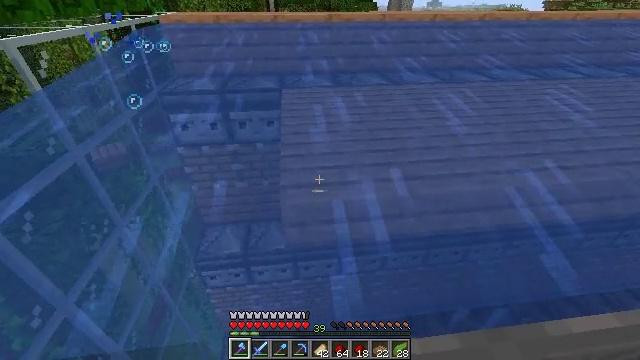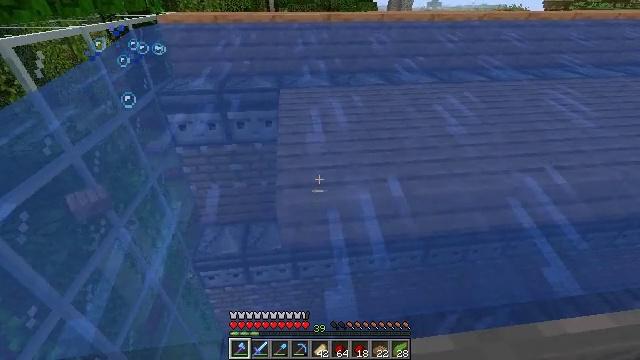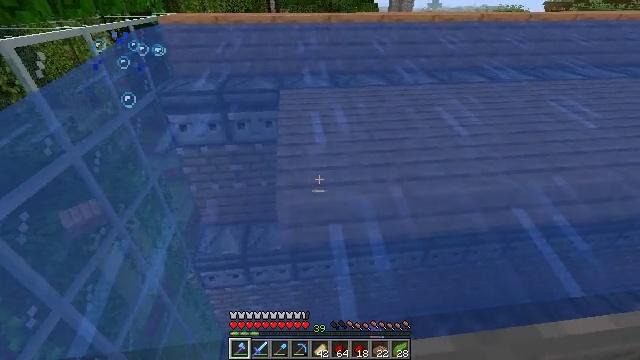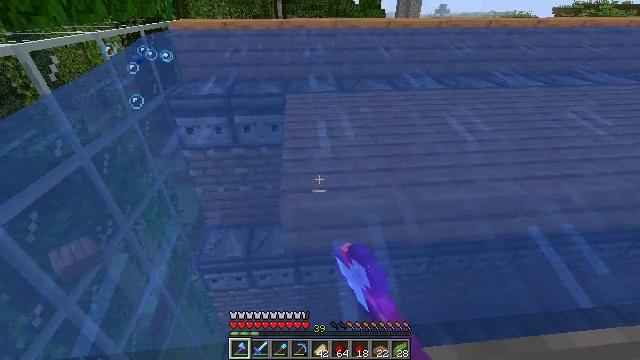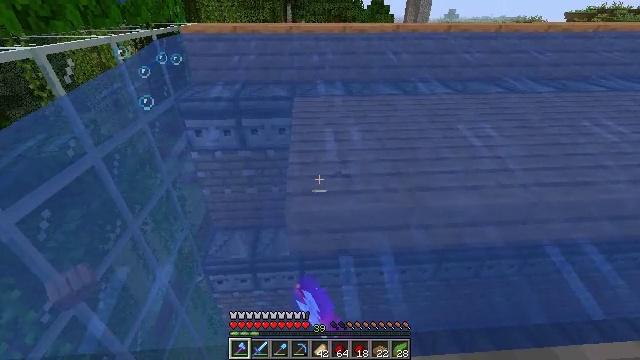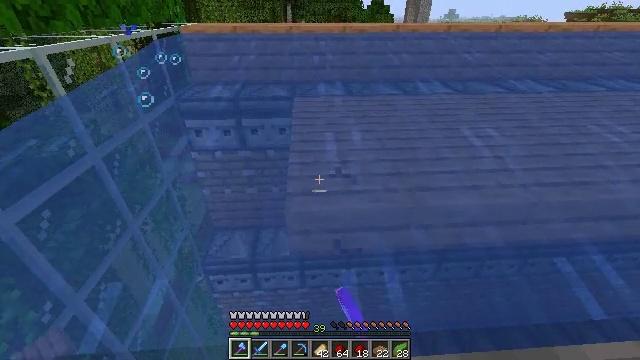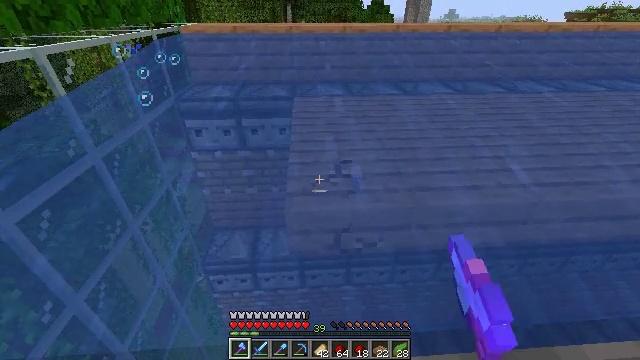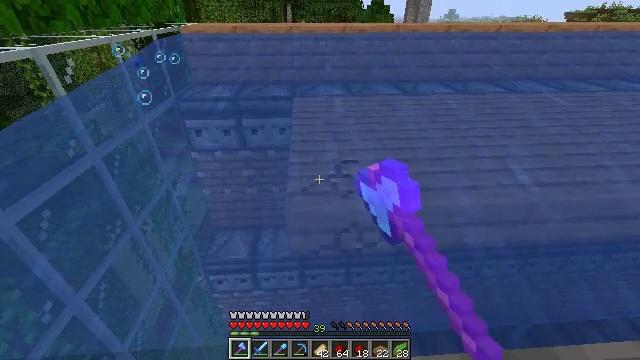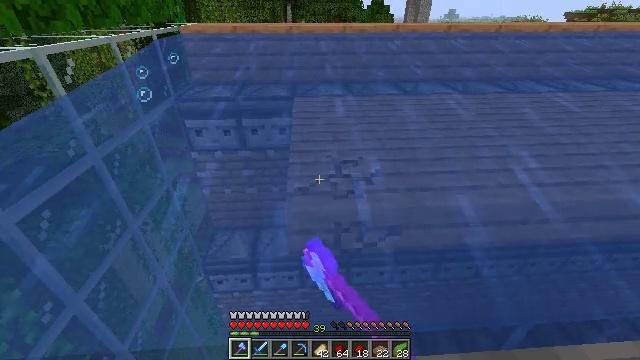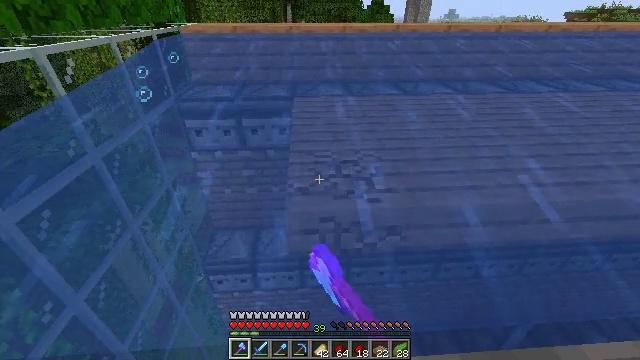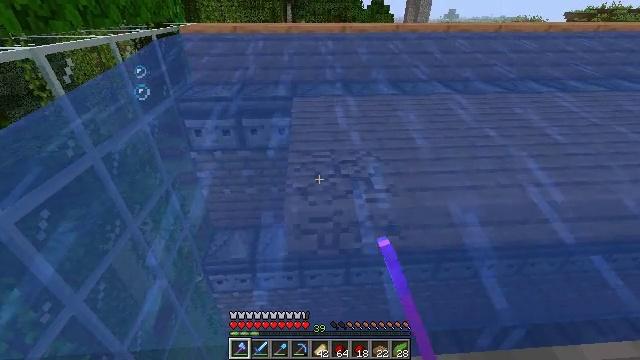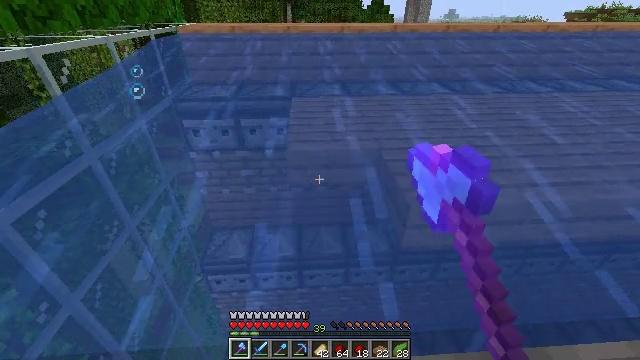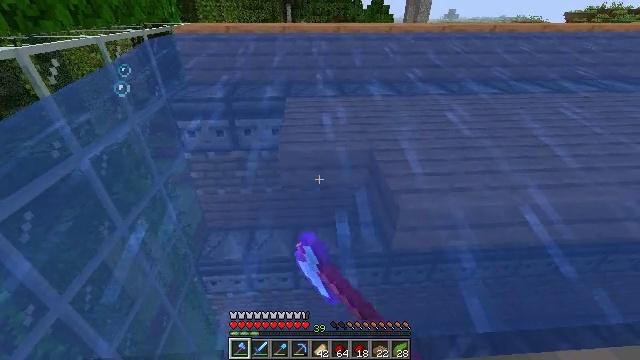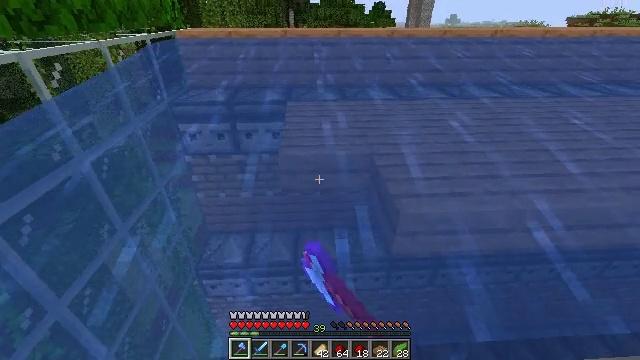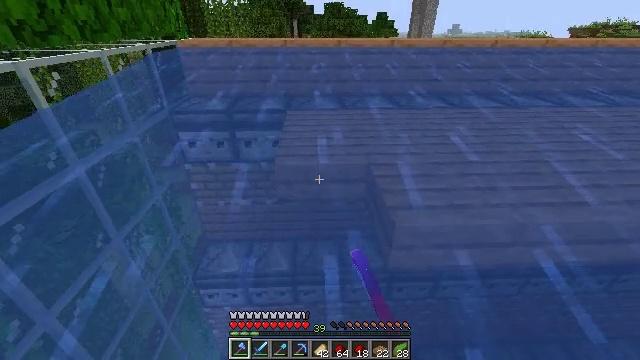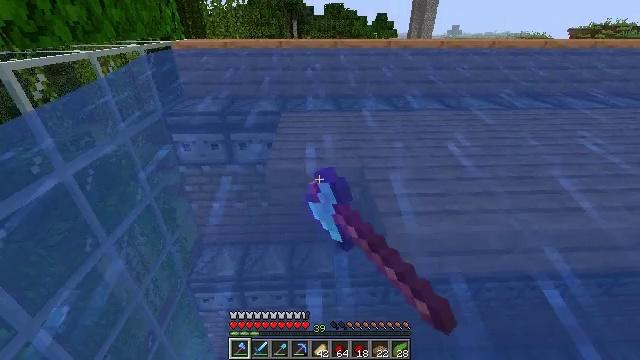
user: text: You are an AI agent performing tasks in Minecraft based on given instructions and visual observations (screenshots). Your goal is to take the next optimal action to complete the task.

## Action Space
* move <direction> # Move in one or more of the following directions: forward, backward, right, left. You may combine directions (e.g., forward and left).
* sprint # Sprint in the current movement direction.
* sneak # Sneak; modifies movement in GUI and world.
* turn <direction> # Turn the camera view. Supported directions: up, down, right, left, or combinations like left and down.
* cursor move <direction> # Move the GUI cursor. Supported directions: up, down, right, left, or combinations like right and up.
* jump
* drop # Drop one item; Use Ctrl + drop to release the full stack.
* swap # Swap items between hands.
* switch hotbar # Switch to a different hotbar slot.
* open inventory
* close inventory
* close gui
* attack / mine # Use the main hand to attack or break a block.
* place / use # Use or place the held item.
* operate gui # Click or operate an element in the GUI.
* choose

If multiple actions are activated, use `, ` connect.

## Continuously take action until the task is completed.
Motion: motion action
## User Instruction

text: Attack the jungle slab to break it.
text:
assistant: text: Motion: sneak, attack / mine
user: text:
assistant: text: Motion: sneak, attack / mine
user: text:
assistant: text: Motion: sneak, turn left, attack / mine
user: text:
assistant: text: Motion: sneak, turn left, attack / mine
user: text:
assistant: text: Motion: sneak, attack / mine
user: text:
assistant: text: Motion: sneak, attack / mine
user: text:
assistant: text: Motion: sneak, attack / mine
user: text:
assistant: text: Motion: sneak, attack / mine
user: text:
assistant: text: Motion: sneak, attack / mine
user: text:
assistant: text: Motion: move right, sneak, attack / mine
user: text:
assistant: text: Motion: move right, sneak, attack / mine
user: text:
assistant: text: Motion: move forward and move right, sneak, attack / mine
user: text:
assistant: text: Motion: move forward and move right, sneak, attack / mine
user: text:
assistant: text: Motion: move forward and move right, sneak, turn up, attack / mine
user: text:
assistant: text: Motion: sneak, attack / mine
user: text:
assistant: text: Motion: sneak, attack / mine
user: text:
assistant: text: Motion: sneak, attack / mine
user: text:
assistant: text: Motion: sneak, attack / mine
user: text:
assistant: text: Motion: sneak, turn up, attack / mine
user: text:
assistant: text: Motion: sneak, attack / mine
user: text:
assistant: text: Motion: sneak, attack / mine
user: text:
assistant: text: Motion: sneak, attack / mine
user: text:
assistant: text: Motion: sneak, attack / mine
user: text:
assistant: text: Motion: sneak, attack / mine
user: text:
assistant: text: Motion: sneak, attack / mine
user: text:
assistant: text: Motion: sneak, attack / mine
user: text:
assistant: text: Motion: sneak, attack / mine
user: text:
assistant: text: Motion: sneak, turn up, attack / mine
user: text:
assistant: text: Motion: sneak, turn up, attack / mine
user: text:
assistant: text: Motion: sneak, attack / mine